You are looking at the wavelet scalogram of a bearing's acceleration signal. Based on the visible evidence, which condition applies: normal, inner_race, outer_race, ball?
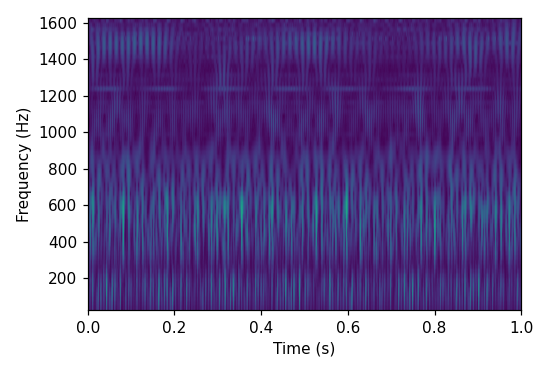
Answer: inner_race